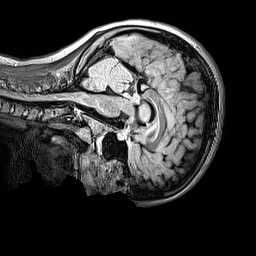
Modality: FLAIR
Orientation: sagittal
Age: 10
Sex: female
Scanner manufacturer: siemens
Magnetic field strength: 3 T
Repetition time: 5 s
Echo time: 0.388 s